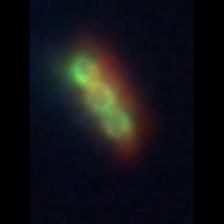
Taxon: Chaetoceros
Group: Diatoms